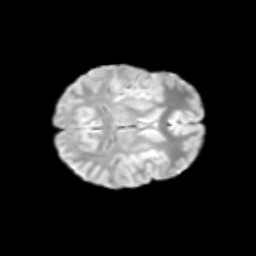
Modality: T2w
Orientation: axial
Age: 10
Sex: male
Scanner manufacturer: siemens
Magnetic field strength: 3 T
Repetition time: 3.8 s
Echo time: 0.07 s